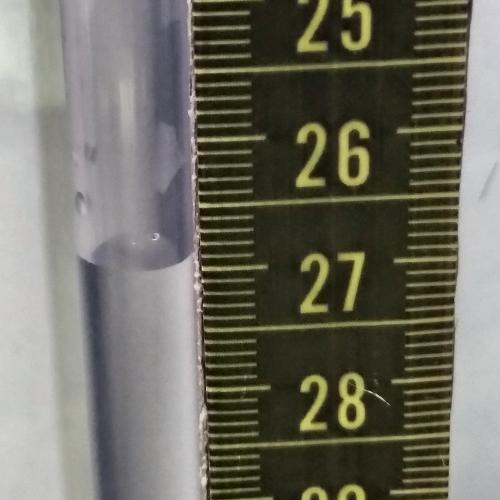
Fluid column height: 26.9 cm